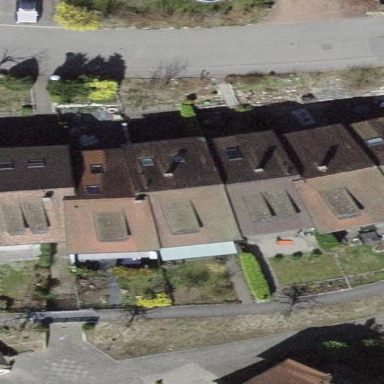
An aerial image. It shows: Terrace building.